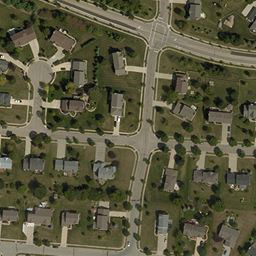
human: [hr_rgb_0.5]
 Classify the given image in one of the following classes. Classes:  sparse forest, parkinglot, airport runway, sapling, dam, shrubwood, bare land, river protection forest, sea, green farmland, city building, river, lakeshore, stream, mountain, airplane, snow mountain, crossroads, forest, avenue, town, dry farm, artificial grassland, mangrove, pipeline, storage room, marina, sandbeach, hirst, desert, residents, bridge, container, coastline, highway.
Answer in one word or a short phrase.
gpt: town